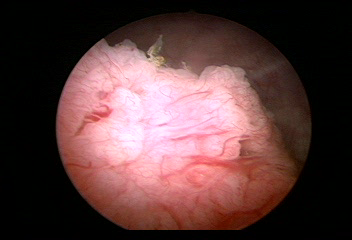
Modality: WLC
Class: Non-malignant
Subclass: UrothelialPapilloma
Lesion: L1
Morphology: Papillary
Bladder cancer association: No
Annotated structures: Tumor